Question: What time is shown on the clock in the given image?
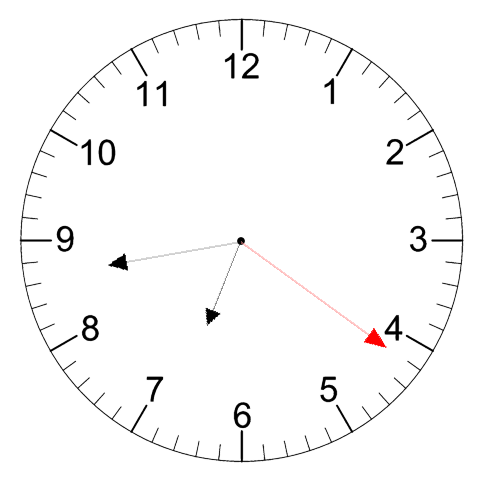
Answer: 06:43:21